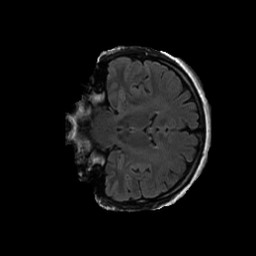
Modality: FLAIR
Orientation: coronal
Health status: ill
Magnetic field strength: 3 T